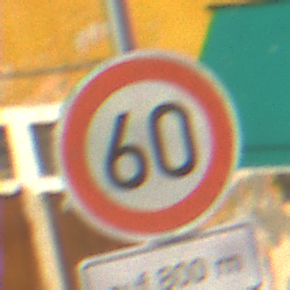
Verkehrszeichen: Geschwindigkeit60
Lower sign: LaengeEinerStrecke5
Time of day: MorningAfternoon
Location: Outdoor (Urban)
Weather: Clear
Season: NotSpecified
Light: Natural